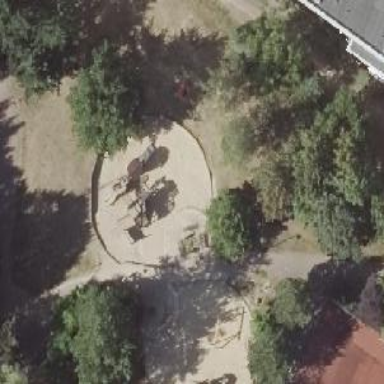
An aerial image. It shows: Playground area for leisure land.